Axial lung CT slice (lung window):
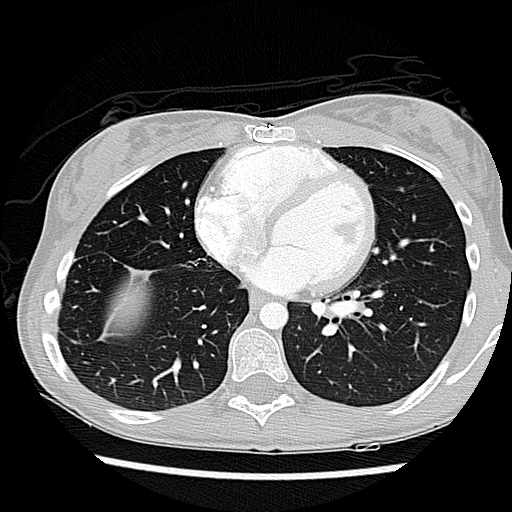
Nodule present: no